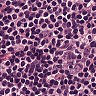
Metastatic tissue present: no